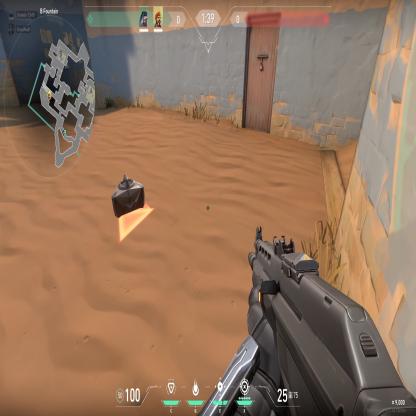
Label: dropped spike